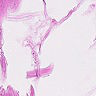
Metastatic tissue present: no